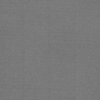
Label: dusty